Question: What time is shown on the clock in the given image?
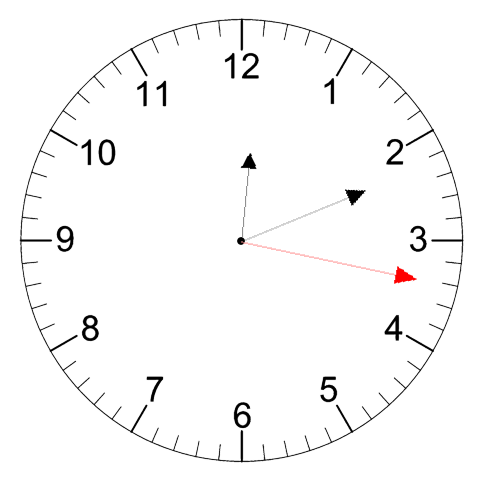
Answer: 12:11:17